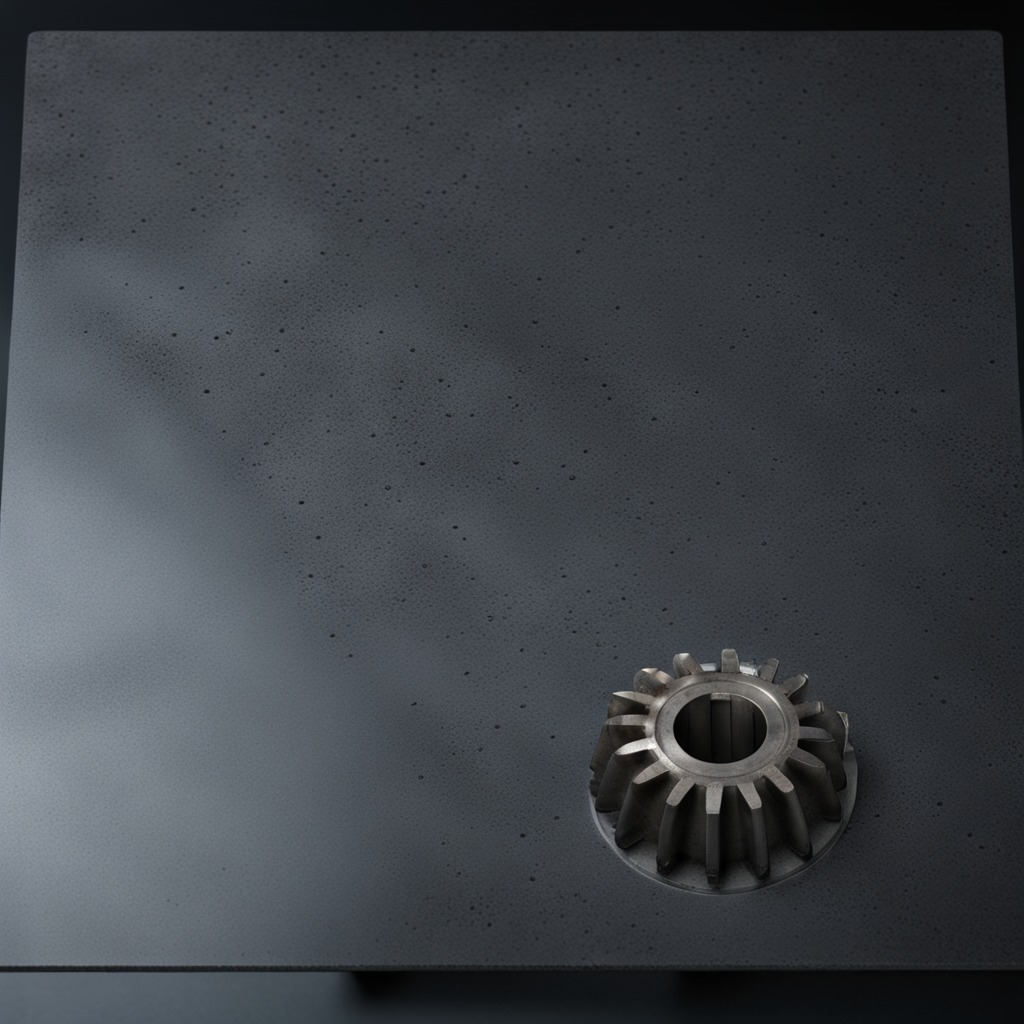
A steel gear with teeth is lying on a clean granite table inside a workshop at night dim ambient light soft shadows worn but